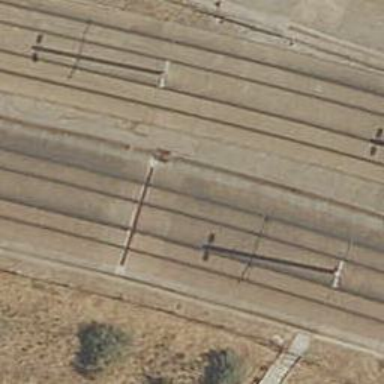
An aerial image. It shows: Light rail railway system with contact lines for electrification.